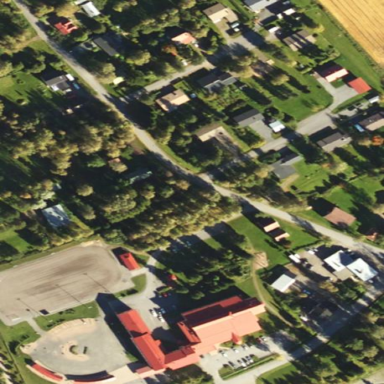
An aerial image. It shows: Residential area.